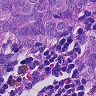
Metastatic tissue present: yes